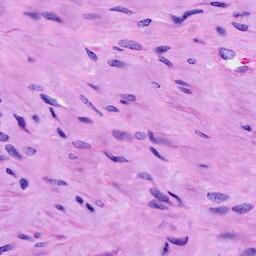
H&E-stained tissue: Cervix